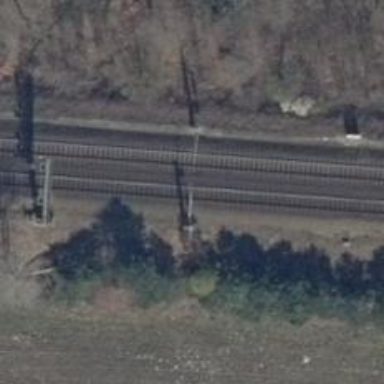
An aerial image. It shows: Milestone along the railway track with catenary mast.